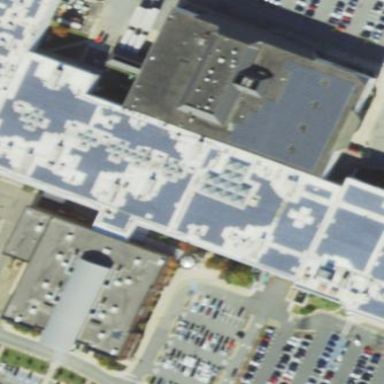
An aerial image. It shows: Department store building.